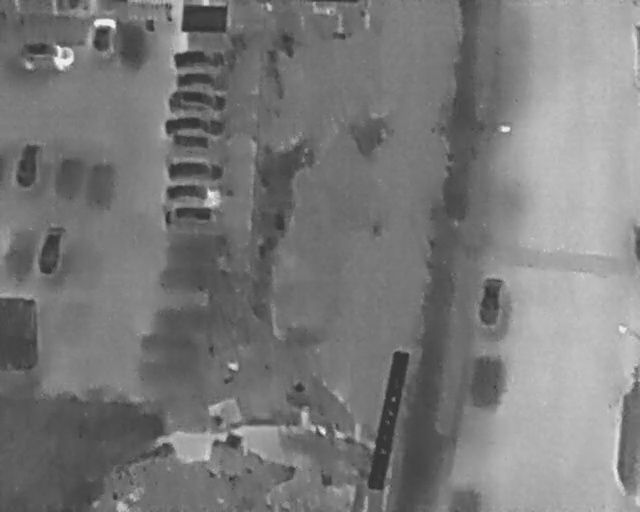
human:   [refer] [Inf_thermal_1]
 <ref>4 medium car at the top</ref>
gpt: <box>[[29, 6, 32, 16, 2], [29, 11, 32, 20, 1], [29, 14, 32, 25, 2], [28, 18, 31, 30, 2]]</box>

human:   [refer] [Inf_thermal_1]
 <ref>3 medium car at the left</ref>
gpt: <box>[[28, 37, 31, 48, 2], [0, 30, 7, 34, 5], [4, 46, 11, 50, 10]]</box>

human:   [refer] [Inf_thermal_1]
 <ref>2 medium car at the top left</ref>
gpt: <box>[[5, 6, 9, 16, 2], [12, 4, 19, 9, 2]]</box>

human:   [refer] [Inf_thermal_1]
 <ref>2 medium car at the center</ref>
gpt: <box>[[29, 27, 32, 38, 2], [28, 32, 32, 43, 2]]</box>